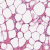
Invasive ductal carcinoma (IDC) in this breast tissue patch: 0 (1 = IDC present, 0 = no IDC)